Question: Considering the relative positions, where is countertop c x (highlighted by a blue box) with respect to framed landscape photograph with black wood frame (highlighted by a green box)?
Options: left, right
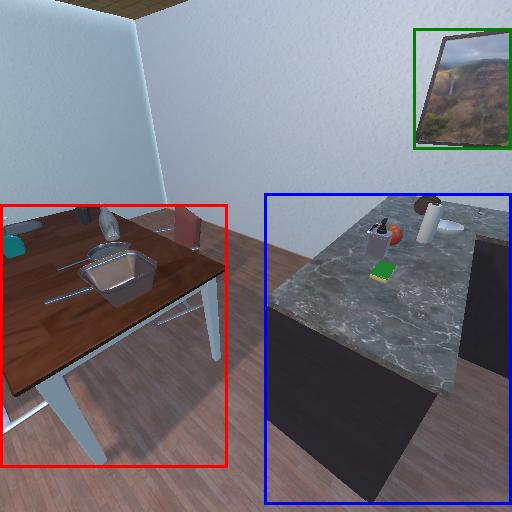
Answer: left